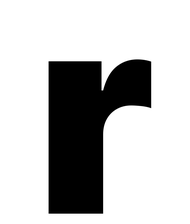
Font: Inter_Black